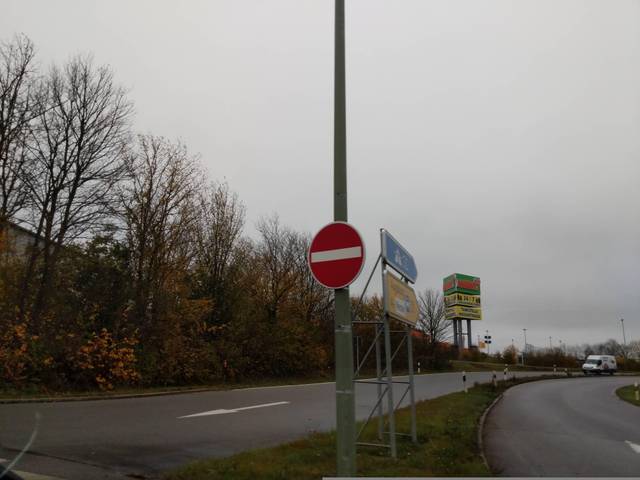
Region: Germany
Coordinates: 48.258, 10.869